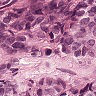
Metastatic tissue present: yes